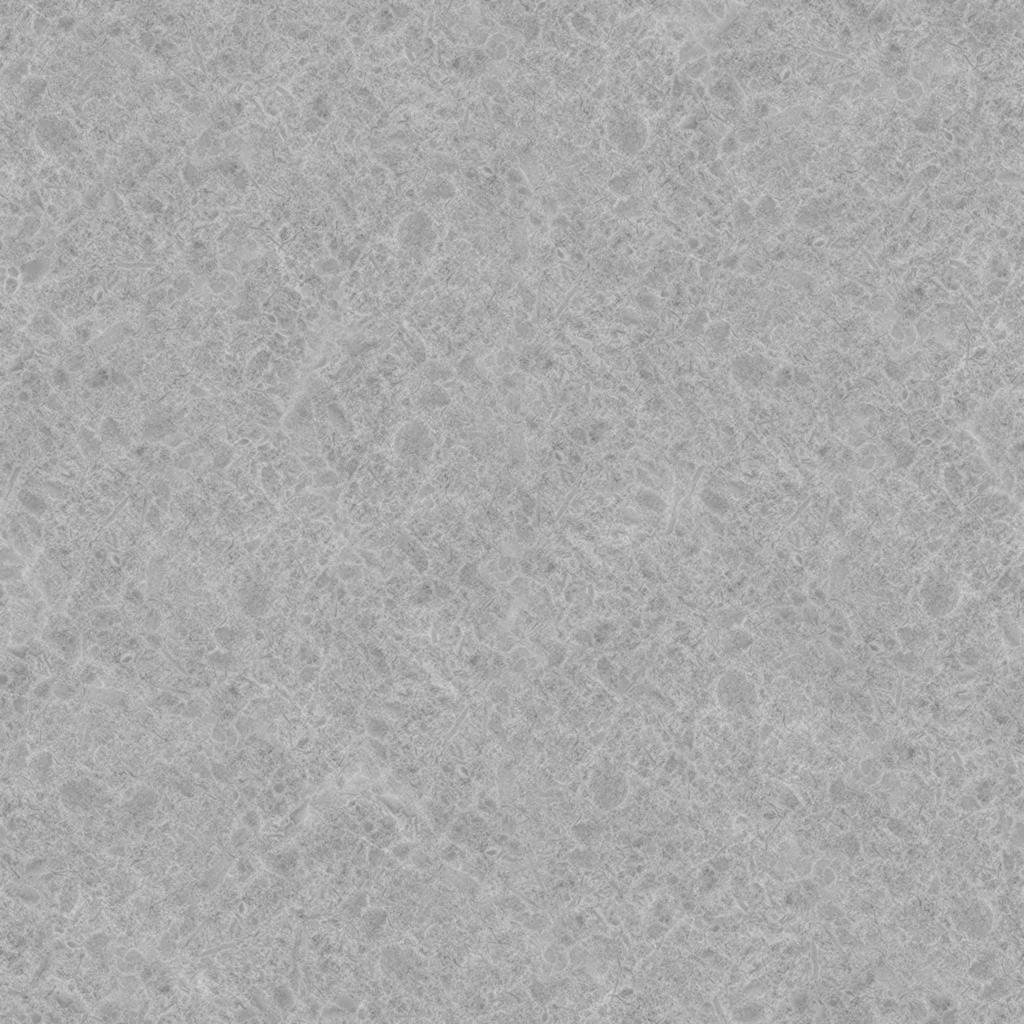
Texture map type: Roughness